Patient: sex M, age 71
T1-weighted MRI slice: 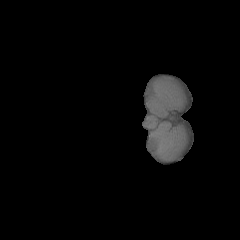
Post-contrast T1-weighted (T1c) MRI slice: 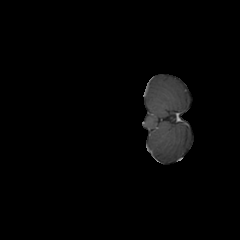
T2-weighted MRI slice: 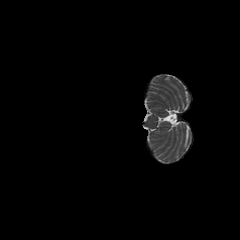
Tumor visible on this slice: no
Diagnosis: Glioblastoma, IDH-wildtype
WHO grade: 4